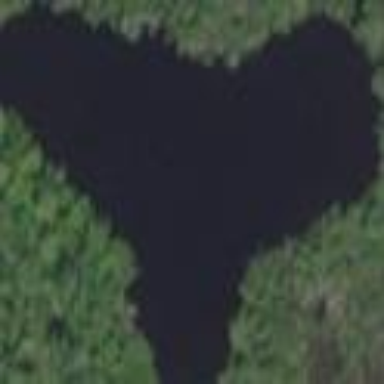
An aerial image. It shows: Serene pond surrounded by nature.